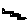
Label: zigzag